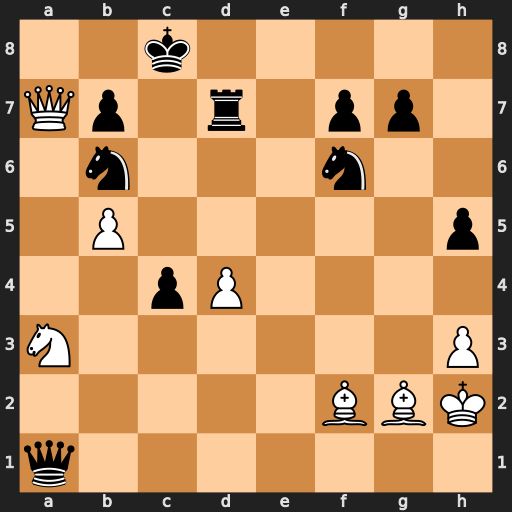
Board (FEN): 2k5/Qp1r1pp1/1n3n2/1P5p/2pP4/N6P/5BBK/q7
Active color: w
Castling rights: -
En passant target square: -
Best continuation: Bg3 Kd8 Qxb6+